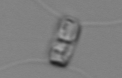
Label: Chaetoceros_similis